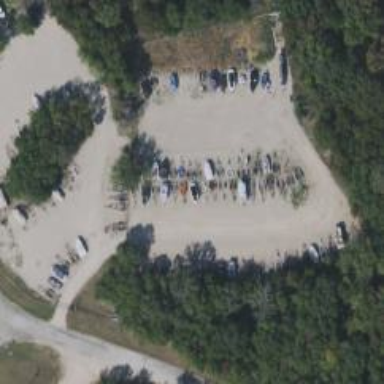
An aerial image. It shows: Boatyard along the waterway.